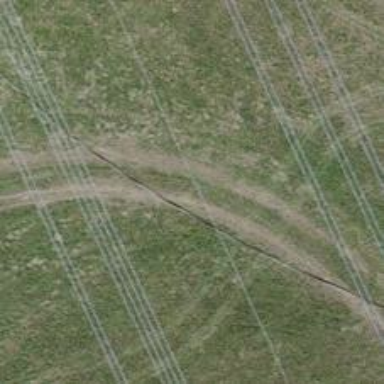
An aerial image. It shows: Track with grade 5 tracktype.